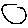
Label: circle